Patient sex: M
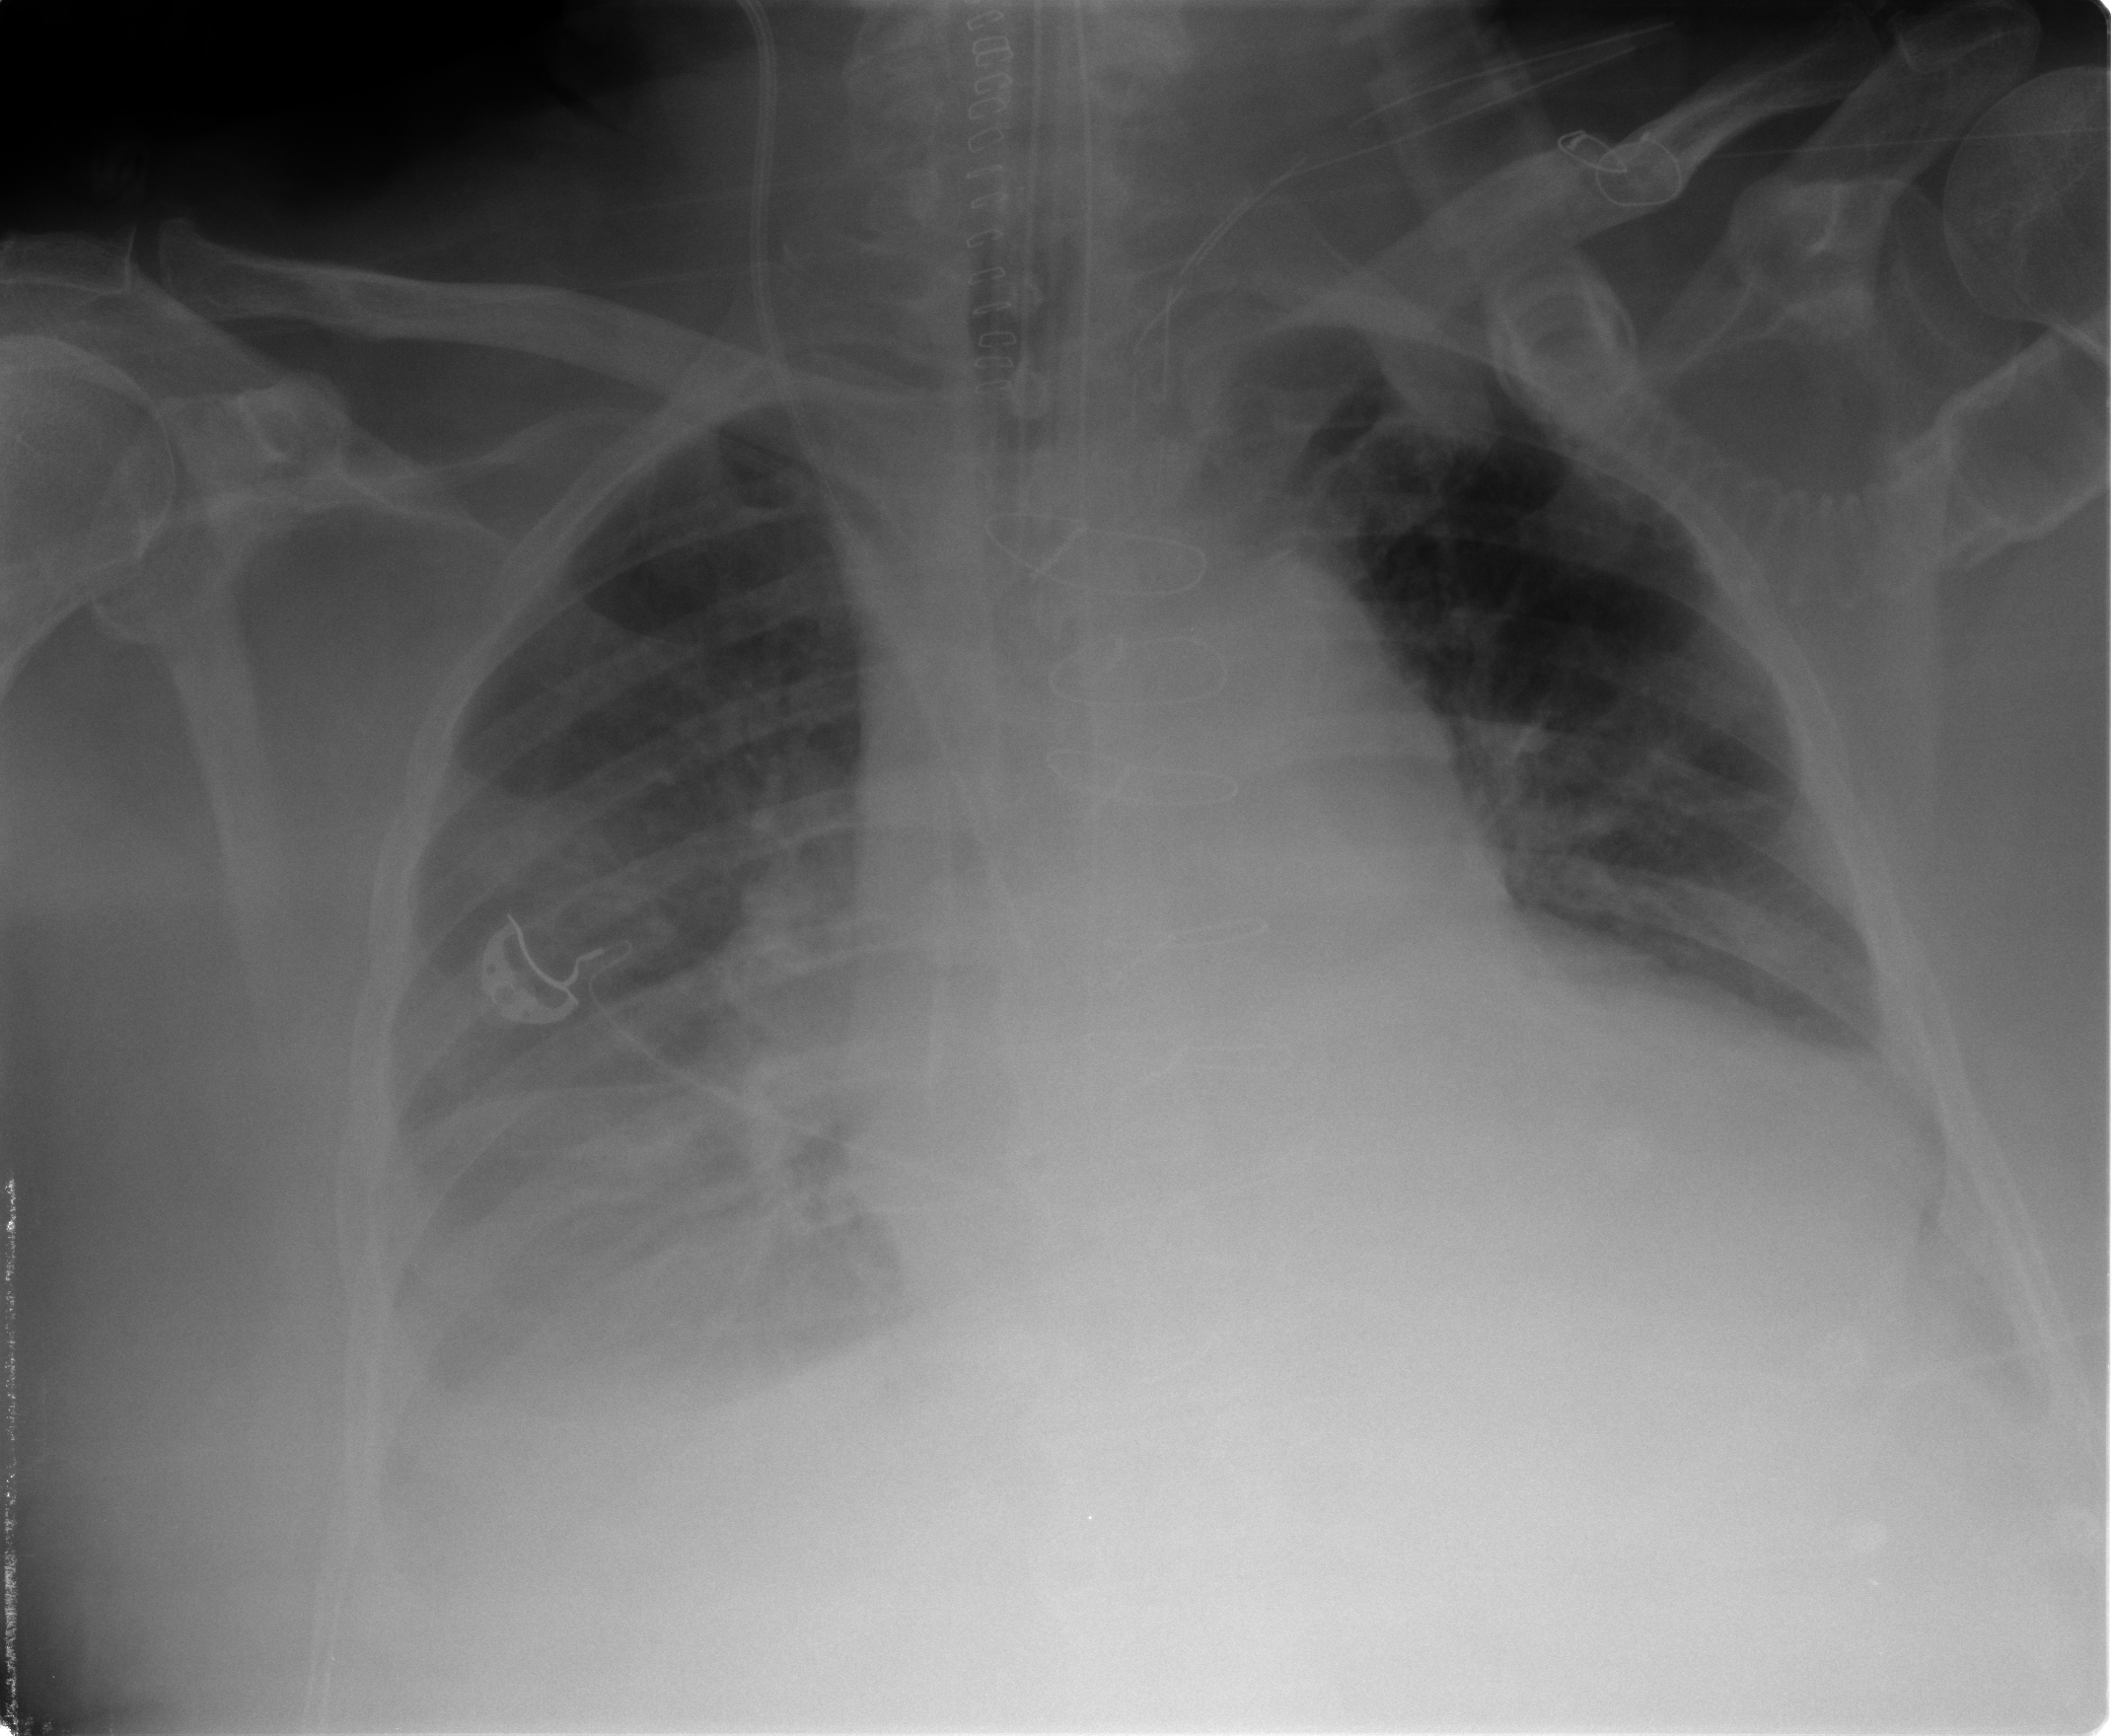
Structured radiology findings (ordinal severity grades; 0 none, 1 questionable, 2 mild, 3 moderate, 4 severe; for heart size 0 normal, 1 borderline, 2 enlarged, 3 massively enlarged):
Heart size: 2
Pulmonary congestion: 2
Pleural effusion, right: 2
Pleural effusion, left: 2
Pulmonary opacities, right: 1
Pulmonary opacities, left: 0
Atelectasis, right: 2
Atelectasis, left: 2